Aerial crown-view tile of a tropical tree (Barro Colorado Island, Panama), acquired 20241112:
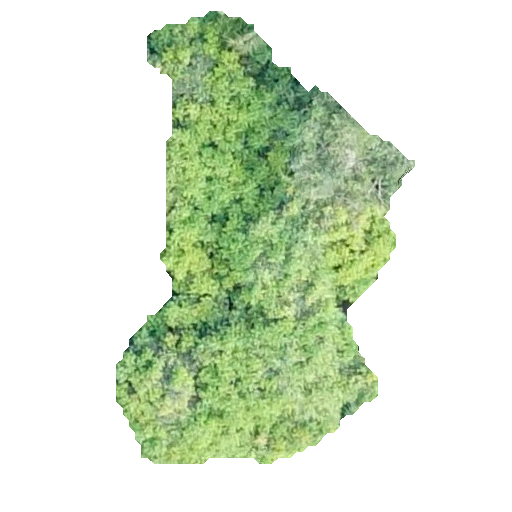
Species: Spondias mombin
GBIF accepted scientific name: Spondias mombin
Crown area: 135.254 m²